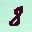
Label: 8